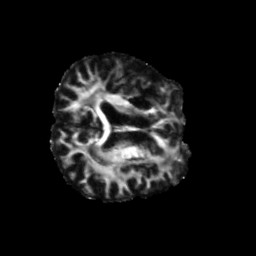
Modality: FA
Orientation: axial
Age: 74
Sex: male
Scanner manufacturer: siemens
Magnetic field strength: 3 T
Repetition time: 5.25 s
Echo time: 0.08 s